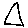
Label: triangle